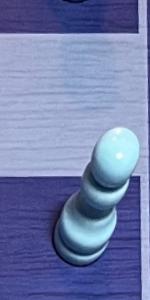
Label: Pawn_White